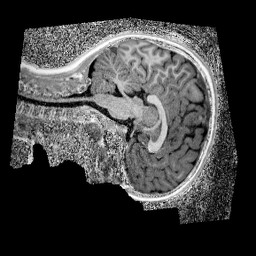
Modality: UNIT1_denoised
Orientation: sagittal
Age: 10
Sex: male
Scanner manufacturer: siemens
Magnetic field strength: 3 T
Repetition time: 4 s
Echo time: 0.00299 s